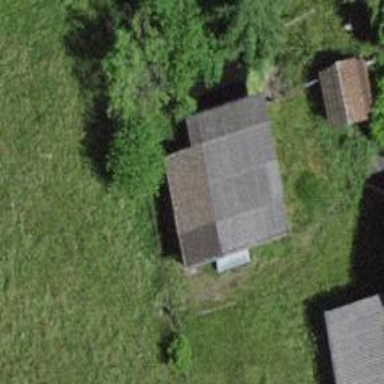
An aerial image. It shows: Garage building.